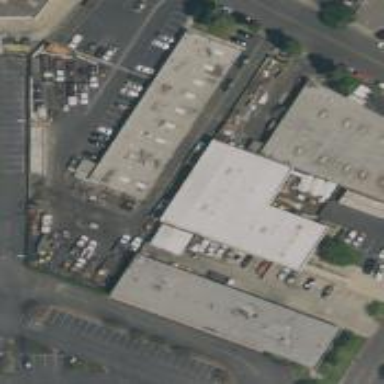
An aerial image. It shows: Warehouse.